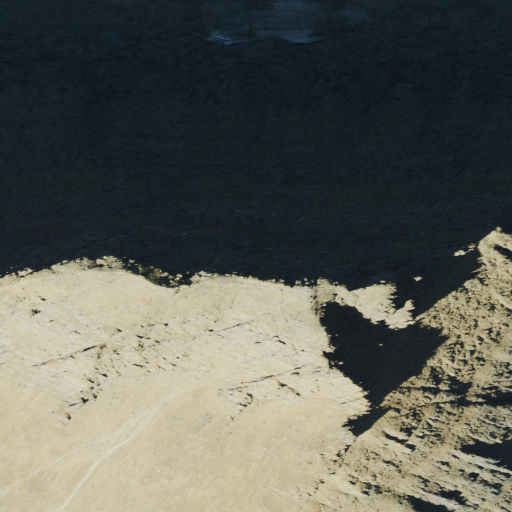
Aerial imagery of mountain in Montana named Reynolds Mountain containing barren land, evergreen forest, and grassland